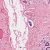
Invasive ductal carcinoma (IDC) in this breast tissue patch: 0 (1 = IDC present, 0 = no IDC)